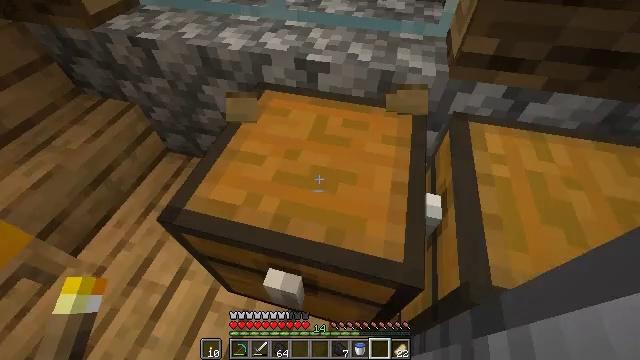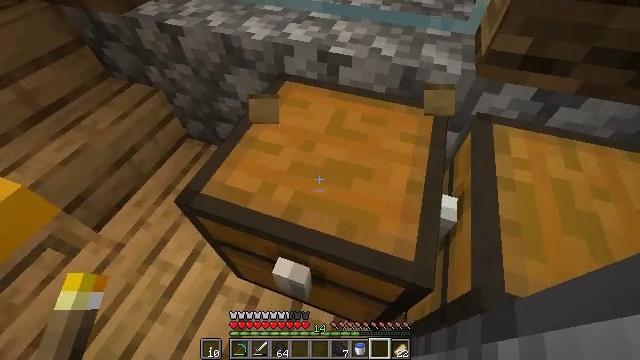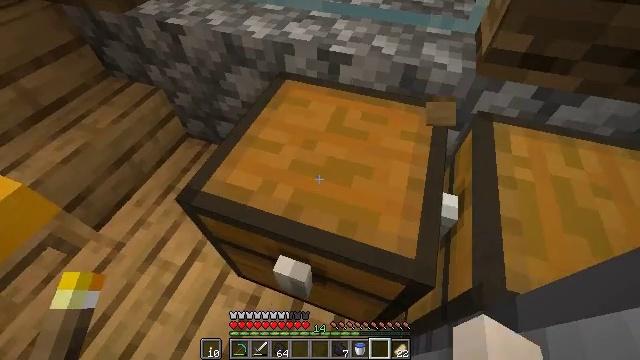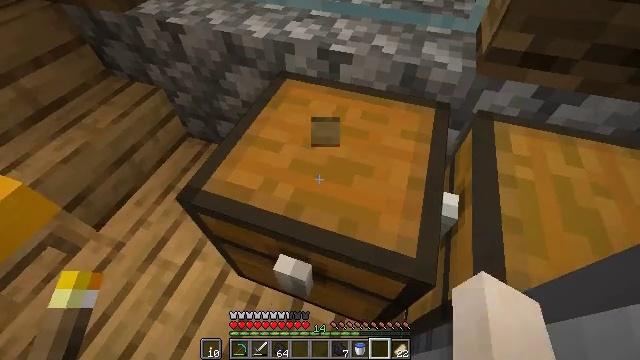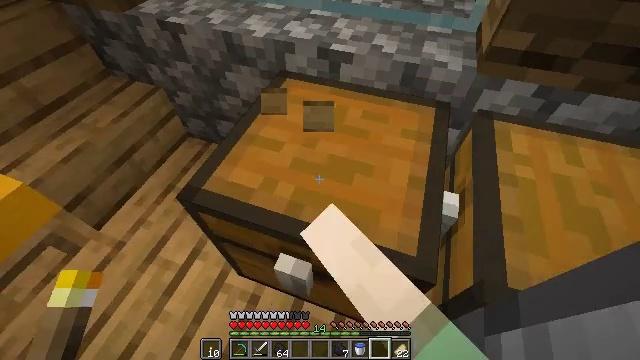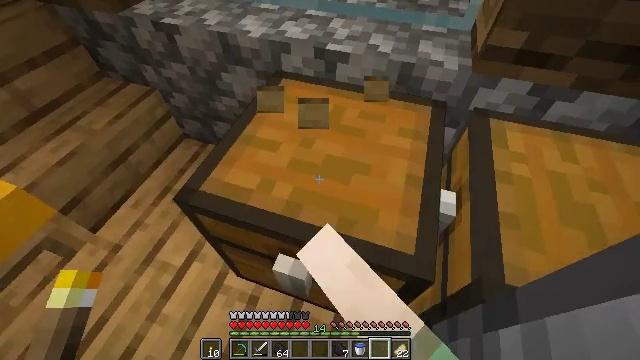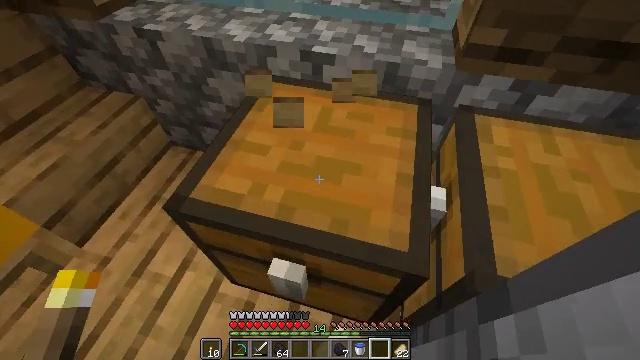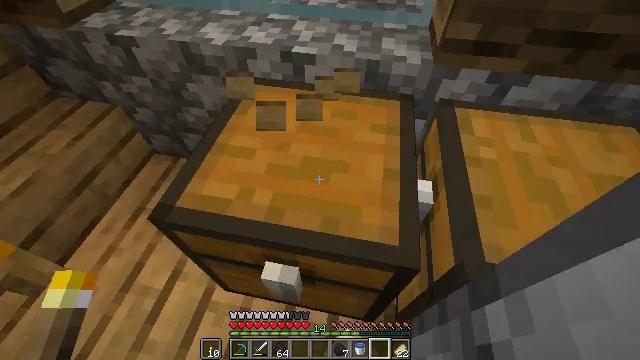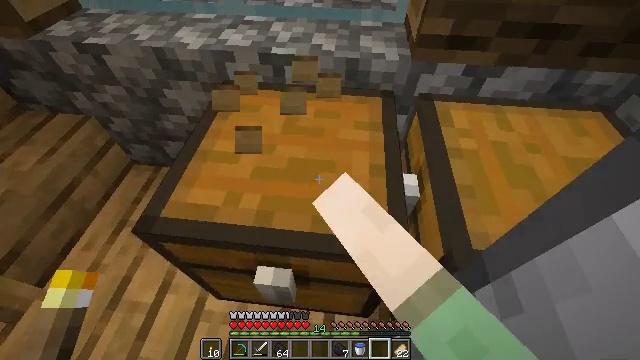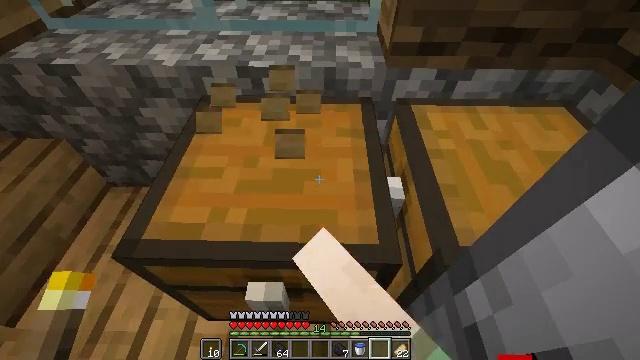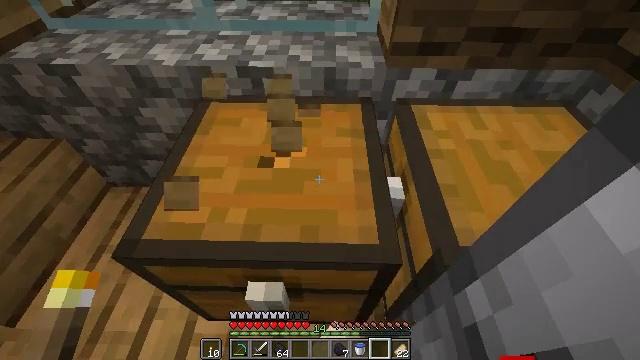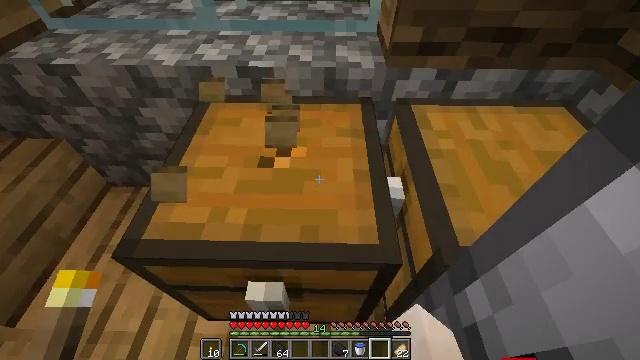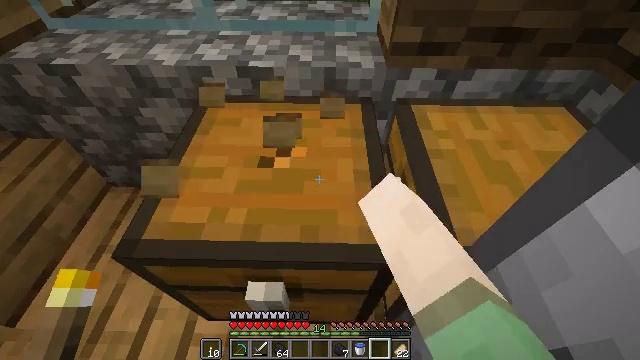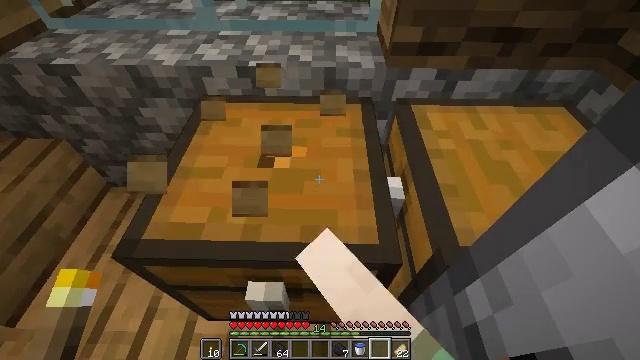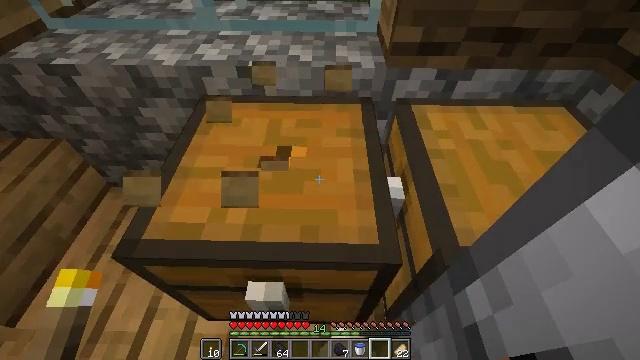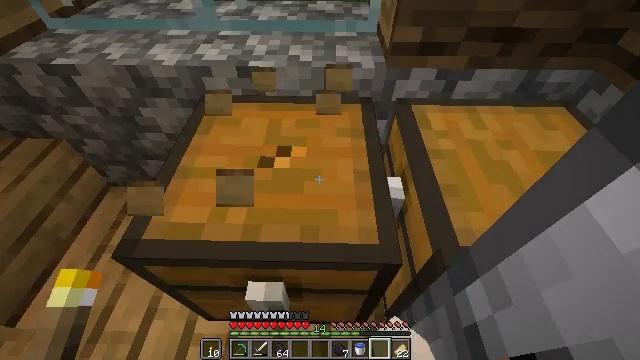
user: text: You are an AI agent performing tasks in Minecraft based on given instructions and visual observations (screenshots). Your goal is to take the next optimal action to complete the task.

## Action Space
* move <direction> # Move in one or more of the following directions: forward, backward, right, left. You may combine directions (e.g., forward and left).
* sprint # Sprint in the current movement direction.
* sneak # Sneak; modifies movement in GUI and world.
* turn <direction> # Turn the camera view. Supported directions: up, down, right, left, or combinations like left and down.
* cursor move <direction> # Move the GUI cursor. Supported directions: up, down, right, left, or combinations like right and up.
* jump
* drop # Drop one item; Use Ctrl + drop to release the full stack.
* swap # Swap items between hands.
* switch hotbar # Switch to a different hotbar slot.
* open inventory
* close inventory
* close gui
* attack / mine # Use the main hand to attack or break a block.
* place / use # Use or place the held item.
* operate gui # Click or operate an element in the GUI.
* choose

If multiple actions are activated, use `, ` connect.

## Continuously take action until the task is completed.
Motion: motion action
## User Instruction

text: Attack the chest to pick it up.
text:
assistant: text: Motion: turn left and down
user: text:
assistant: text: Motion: no_op
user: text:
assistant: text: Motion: attack / mine
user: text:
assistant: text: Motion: attack / mine
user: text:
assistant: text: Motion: attack / mine
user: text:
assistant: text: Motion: turn right, attack / mine
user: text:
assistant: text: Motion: turn right, attack / mine
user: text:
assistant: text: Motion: turn right, attack / mine
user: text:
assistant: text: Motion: turn right and up, attack / mine
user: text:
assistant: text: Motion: attack / mine
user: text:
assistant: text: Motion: attack / mine
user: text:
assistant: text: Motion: attack / mine
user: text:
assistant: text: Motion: attack / mine
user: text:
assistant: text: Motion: attack / mine
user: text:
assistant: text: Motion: attack / mine
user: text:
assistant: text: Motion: attack / mine
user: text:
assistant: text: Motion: turn left, attack / mine
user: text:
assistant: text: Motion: attack / mine
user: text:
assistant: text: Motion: attack / mine
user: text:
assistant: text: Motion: attack / mine
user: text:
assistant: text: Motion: attack / mine
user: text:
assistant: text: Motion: attack / mine
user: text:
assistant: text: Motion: move back, attack / mine
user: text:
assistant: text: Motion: move back, turn up, attack / mine
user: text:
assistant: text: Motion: move back, turn up, attack / mine
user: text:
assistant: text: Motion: turn up, attack / mine
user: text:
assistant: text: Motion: turn right and up, attack / mine
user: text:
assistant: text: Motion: turn up, attack / mine
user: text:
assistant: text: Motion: turn right and up, attack / mine
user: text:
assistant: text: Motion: move left, attack / mine